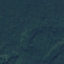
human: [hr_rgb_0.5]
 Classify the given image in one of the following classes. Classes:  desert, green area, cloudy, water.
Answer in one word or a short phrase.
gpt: green area